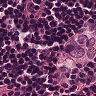
Metastatic tissue present: yes